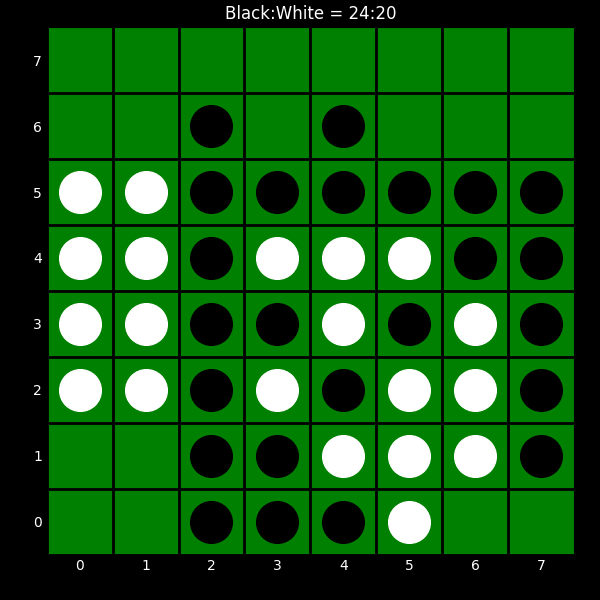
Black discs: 24
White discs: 20